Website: macys
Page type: account-selection
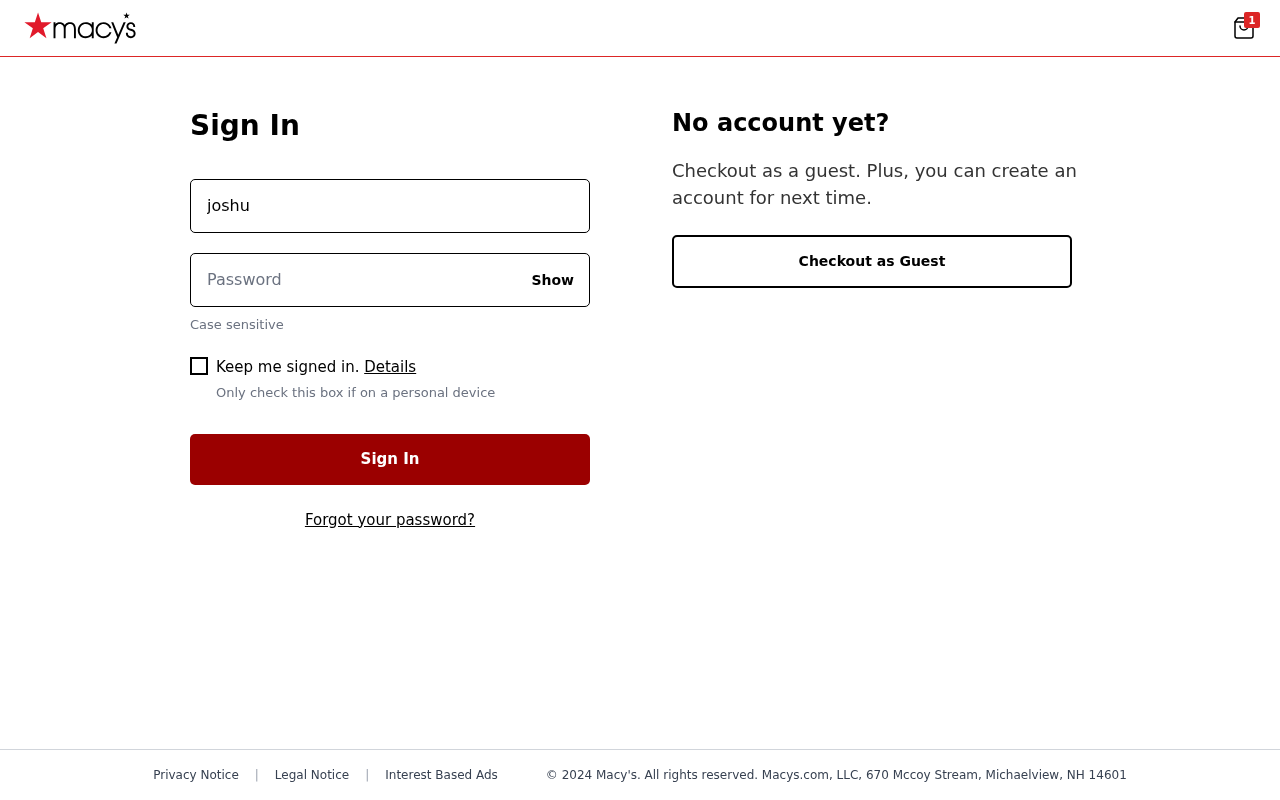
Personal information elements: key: PII_LOGIN_USERNAME
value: joshuadean19
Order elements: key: ORDER_NUM_ITEMS
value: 1